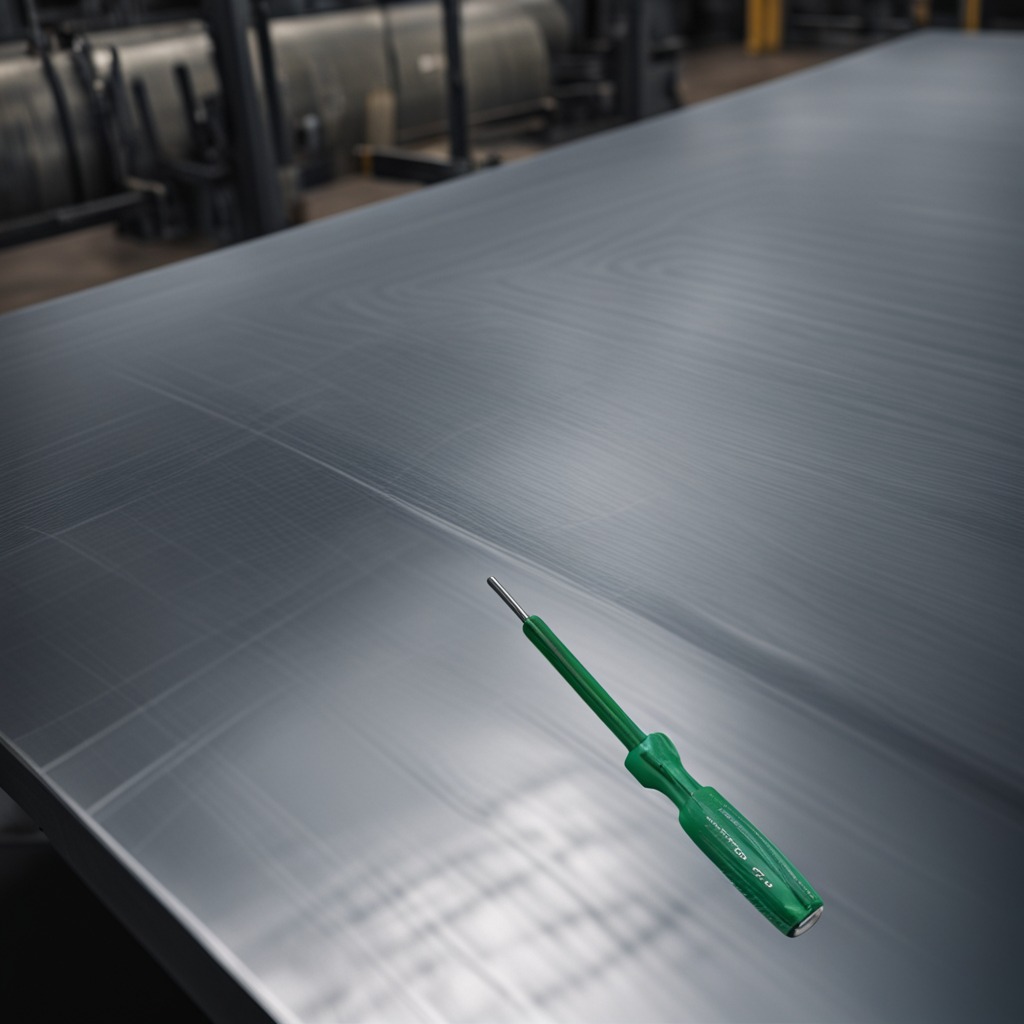
A screwdriver is lying on a cold steel table in a mining workshop.